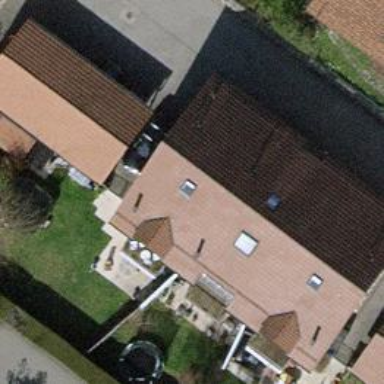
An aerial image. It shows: Garage.